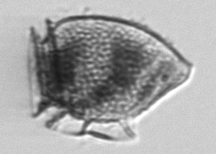
Label: Dinophysis_norvegica